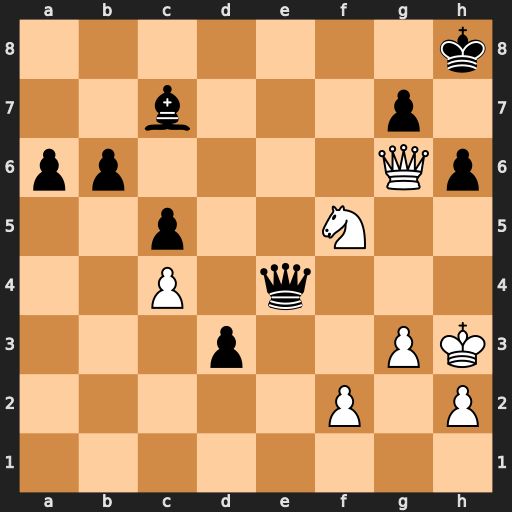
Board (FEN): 7k/2b3p1/pp4Qp/2p2N2/2P1q3/3p2PK/5P1P/8
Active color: w
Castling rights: -
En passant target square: -
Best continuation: Qxg7#